Chest X-ray:
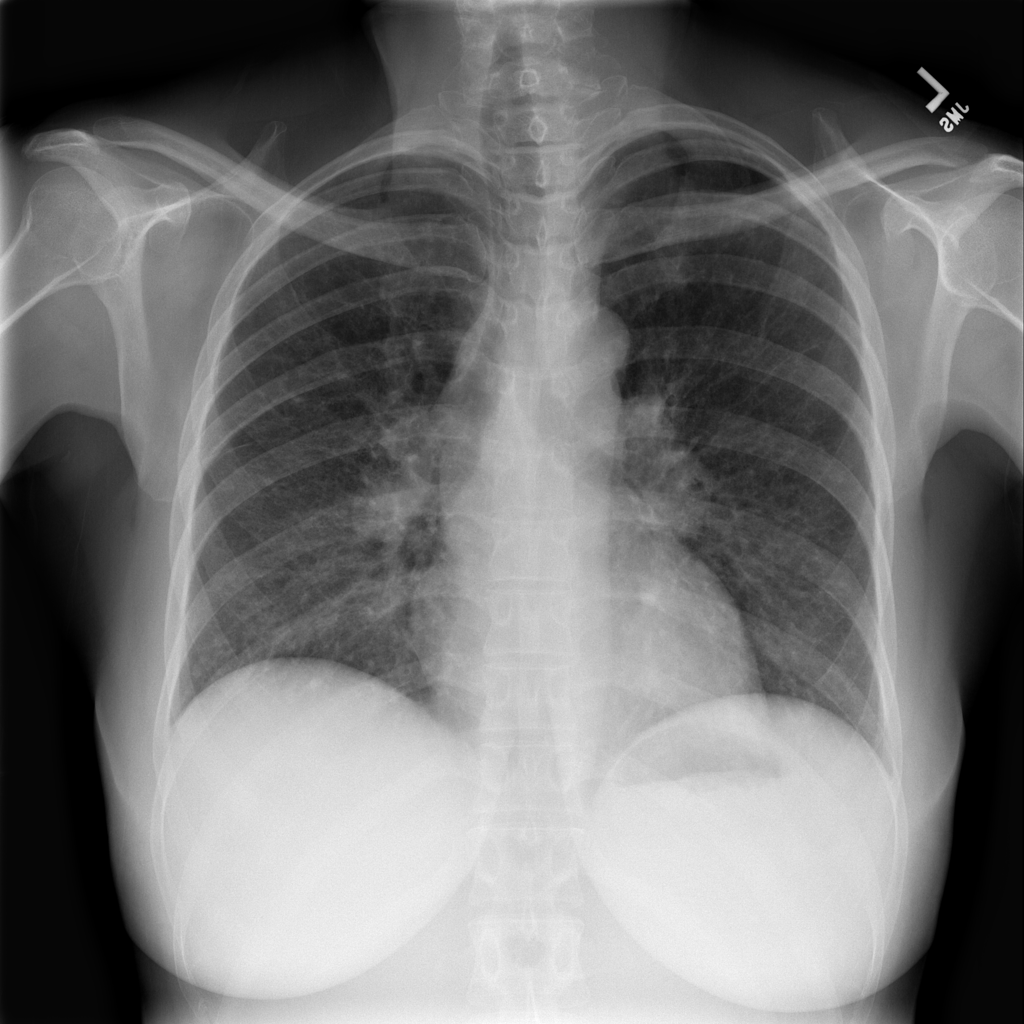
Findings: Consolidation
No abnormal finding: no